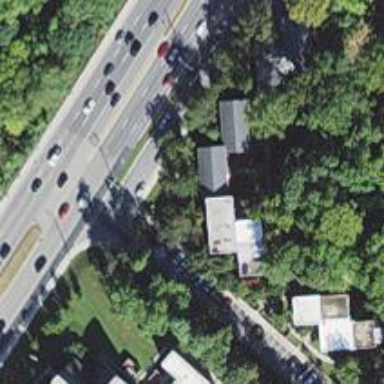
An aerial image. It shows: Residential road with asphalt surface. Sidewalk is present on the left side.